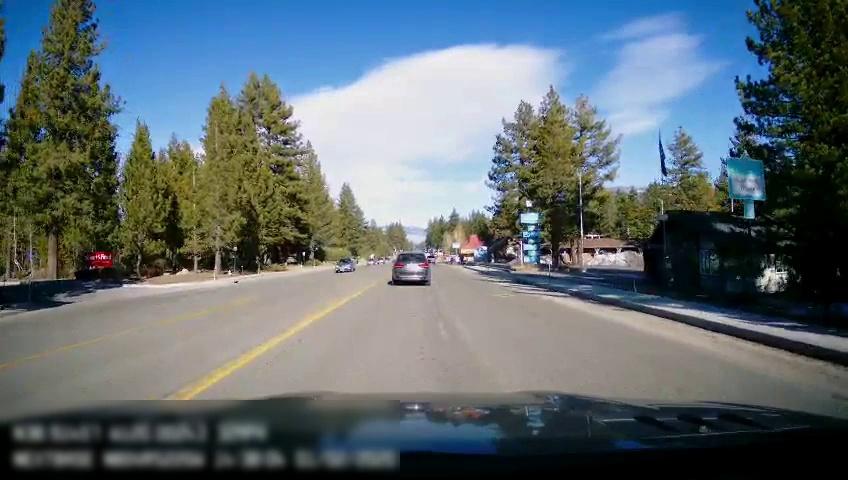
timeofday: Day
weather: Sunny
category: Drivable Space
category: Vehicles | SUV
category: Vehicles | Car
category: Lanes | Opposite Lane
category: Lanes | Opposite Lane
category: Lanes | Current Lane
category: Traffic | Signs